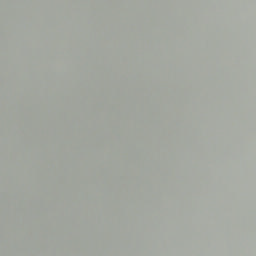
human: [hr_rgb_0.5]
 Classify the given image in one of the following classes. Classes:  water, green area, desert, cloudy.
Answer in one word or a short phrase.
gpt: cloudy